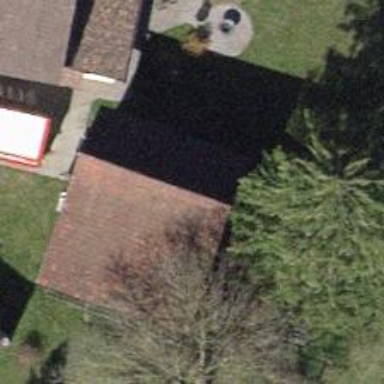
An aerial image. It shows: Shed building.